Brain MRI, t2w sequence, axial 2D slice.
Patient: age 38, sex F, weight 78 kg, height 1.78 m
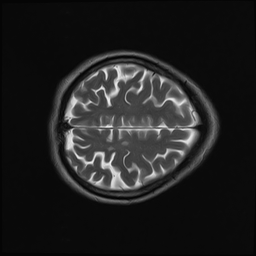